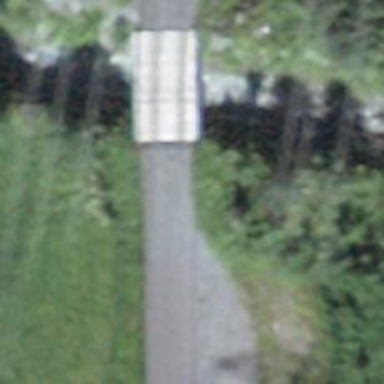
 crossing over bridge. The road is suitable for agricultural and forestry tourist buses."